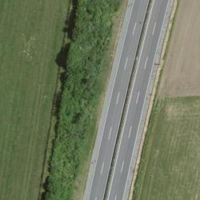
EUNIS habitat code: 57
Species observed at this site:
Milvus migrans